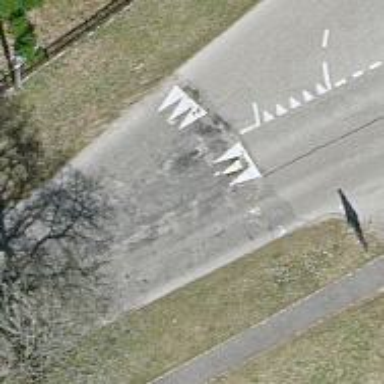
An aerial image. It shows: Asphalt road with traffic-calming hump.